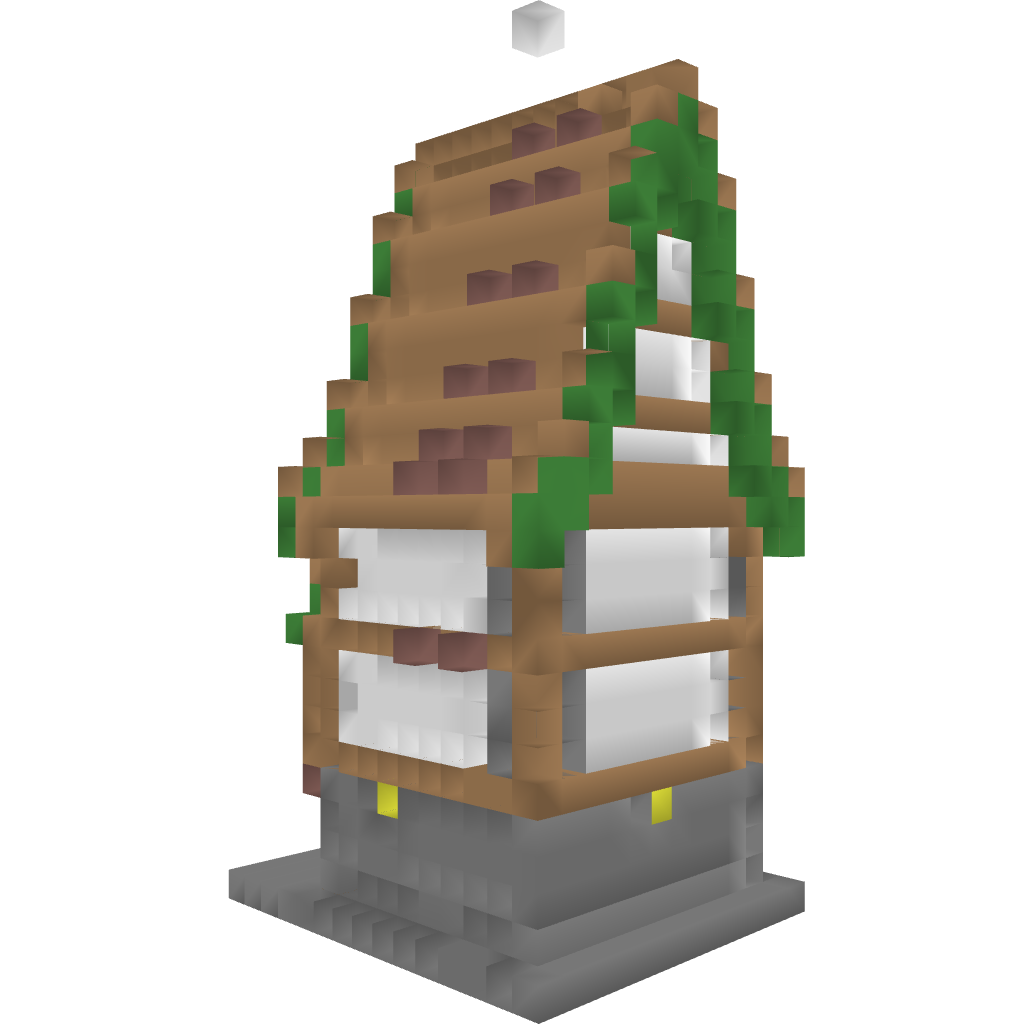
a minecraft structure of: Pretty Little Shop high quality